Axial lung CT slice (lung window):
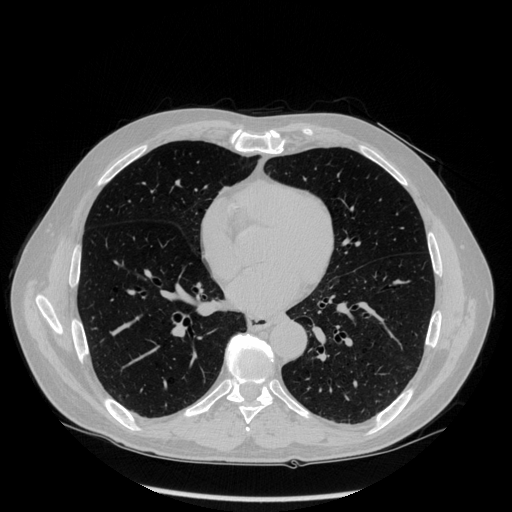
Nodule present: no